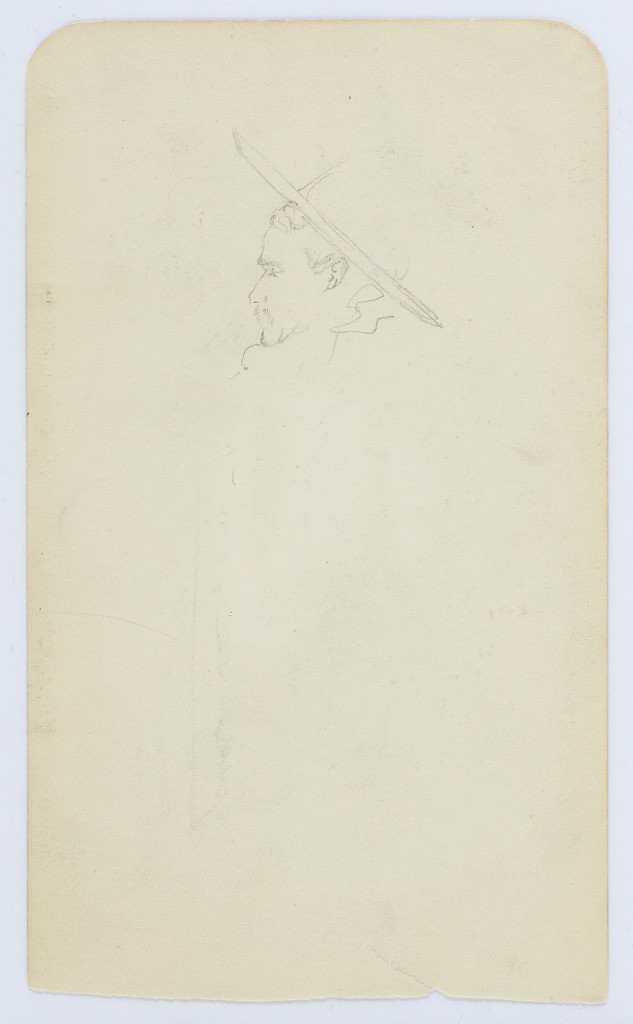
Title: Head of a Man, Mexico
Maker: Frederic Edwin Church, American, 1826–1900
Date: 1883–1884
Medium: Graphite on light green wove paper
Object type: Drawing
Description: Figure sketch showing a view from Mexico of the head of a man wearing a brimmed hat. Situated at upper center, the man's head is viewed in left profile. He has a mustache and pensively looks downward as the brim of his hat is tipped up.